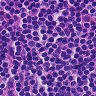
Metastatic tissue present: no